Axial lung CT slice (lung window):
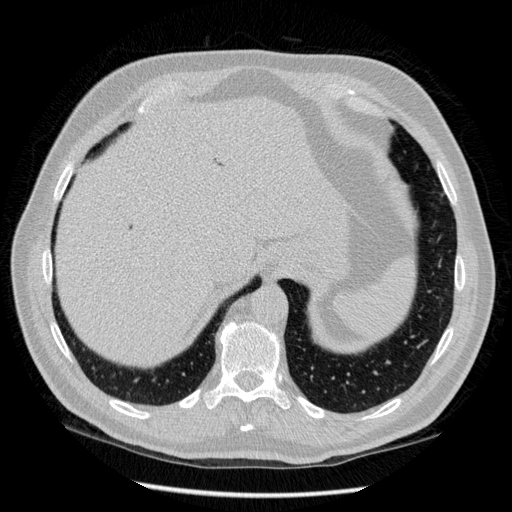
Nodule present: no